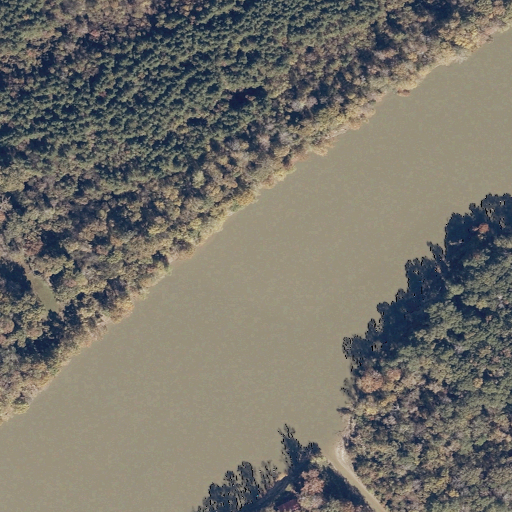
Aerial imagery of bar in Alabama named Mussel Shoals Bar containing woody wetlands, open water, herbaceous wetlands, mixed forest, and grassland